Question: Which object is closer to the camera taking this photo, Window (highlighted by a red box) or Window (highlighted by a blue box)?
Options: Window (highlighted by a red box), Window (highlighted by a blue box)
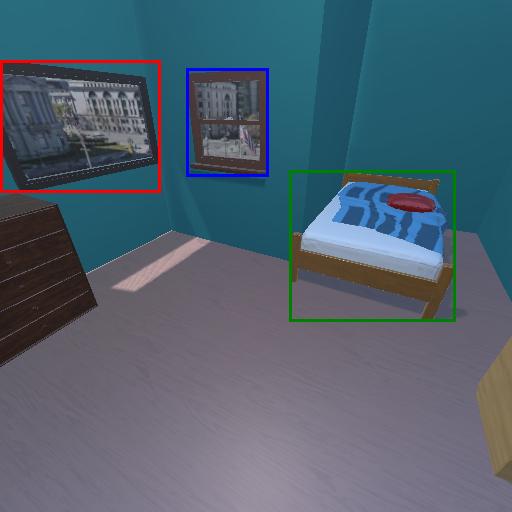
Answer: Window (highlighted by a red box)